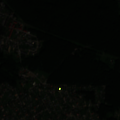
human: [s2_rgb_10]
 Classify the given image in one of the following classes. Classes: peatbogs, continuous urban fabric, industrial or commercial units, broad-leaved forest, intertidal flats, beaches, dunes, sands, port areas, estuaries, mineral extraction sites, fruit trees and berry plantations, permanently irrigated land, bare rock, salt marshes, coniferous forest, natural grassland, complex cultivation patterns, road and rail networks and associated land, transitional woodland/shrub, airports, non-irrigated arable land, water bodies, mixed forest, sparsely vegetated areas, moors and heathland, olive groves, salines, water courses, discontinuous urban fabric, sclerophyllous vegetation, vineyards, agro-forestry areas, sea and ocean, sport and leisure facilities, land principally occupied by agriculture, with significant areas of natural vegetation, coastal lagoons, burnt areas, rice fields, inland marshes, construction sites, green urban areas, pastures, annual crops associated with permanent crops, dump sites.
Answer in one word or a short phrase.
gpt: discontinuous urban fabric, sport and leisure facilities, mixed forest